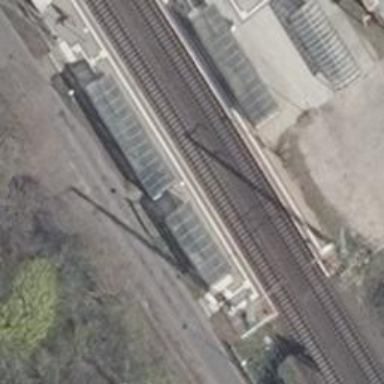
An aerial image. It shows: Public transport stop position along the railway.